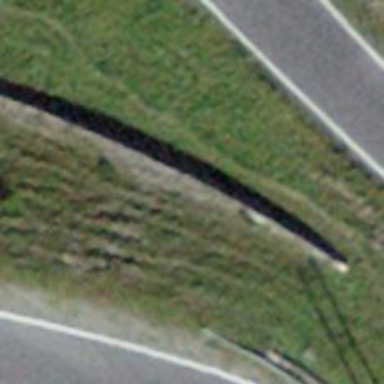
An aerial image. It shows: Retaining wall.